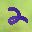
Label: 2